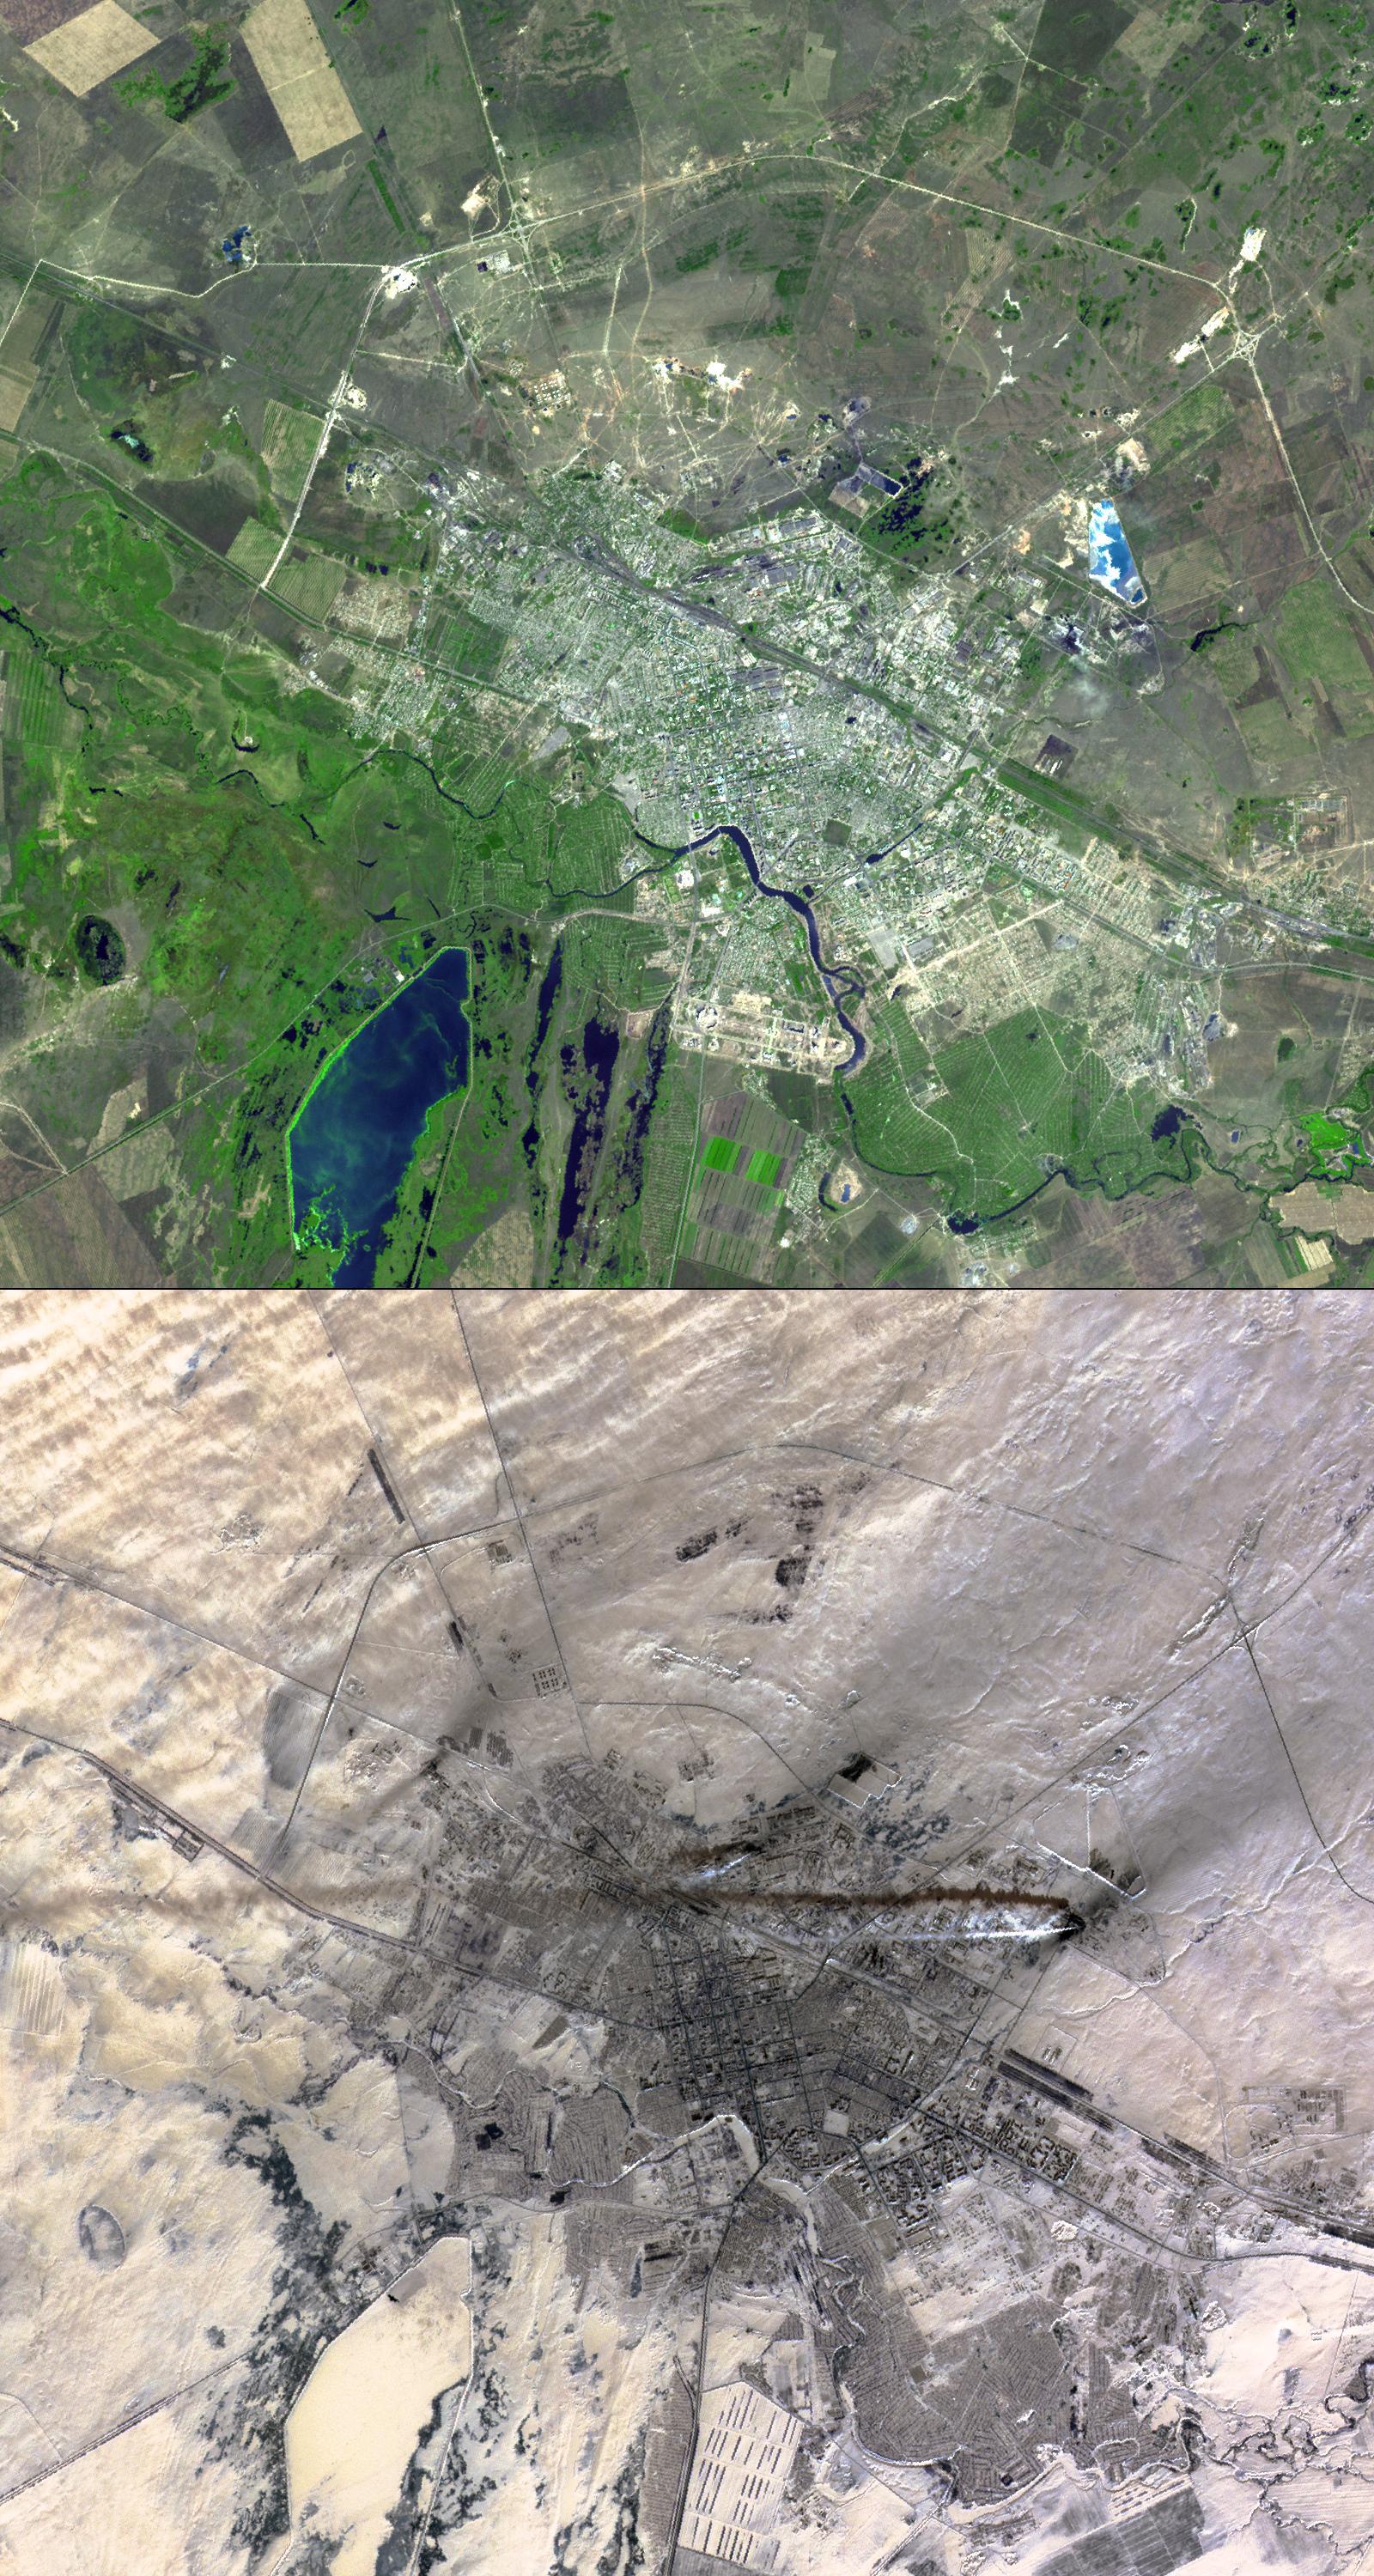
Astana, Kazakhstan Earth, Terra